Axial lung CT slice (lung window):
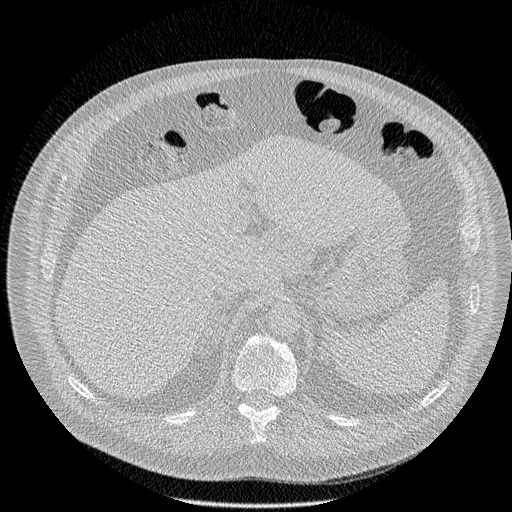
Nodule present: no